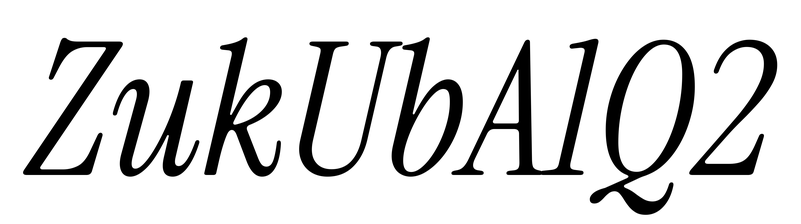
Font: InstrumentSerif-Italic